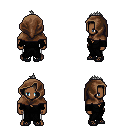
a pixel art fantasy rpg character, male body template, human, dark skin, gray robe, white pants, gray mohawk hairstyle, cloth hood, ghillies, four views (front, back, left, right), 2x2 character sprite sheet, small pixel art, hard edges, no anti-aliasing